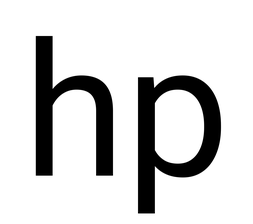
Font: Roboto_Regular